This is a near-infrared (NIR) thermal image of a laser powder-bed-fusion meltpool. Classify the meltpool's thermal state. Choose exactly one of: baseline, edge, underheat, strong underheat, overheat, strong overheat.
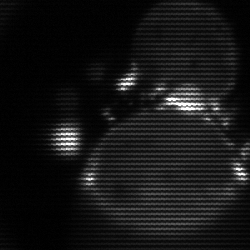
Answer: edge